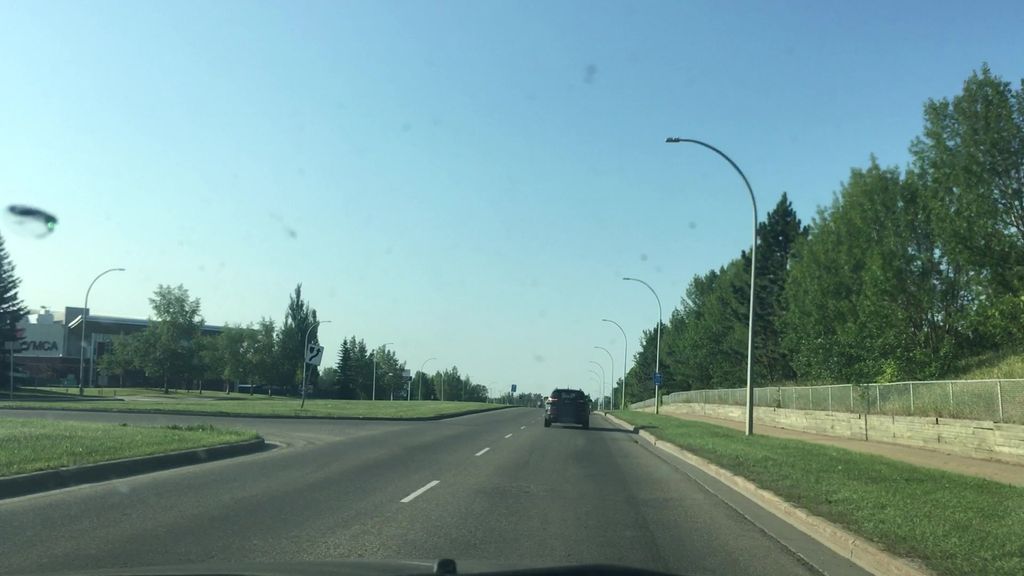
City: edmonton